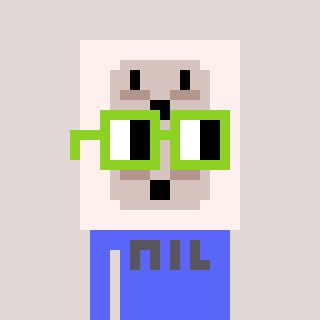
a pixel art character with square light green glasses, a outlet-shaped head and a purple-colored body on a warm background